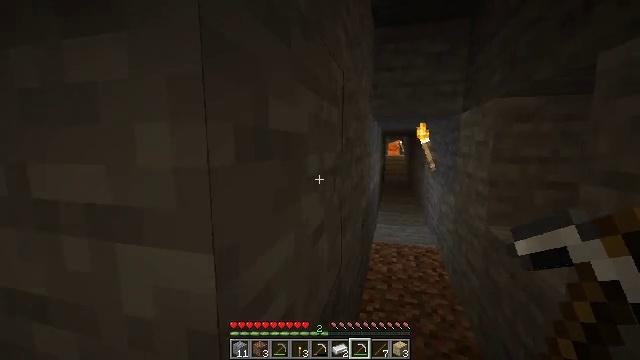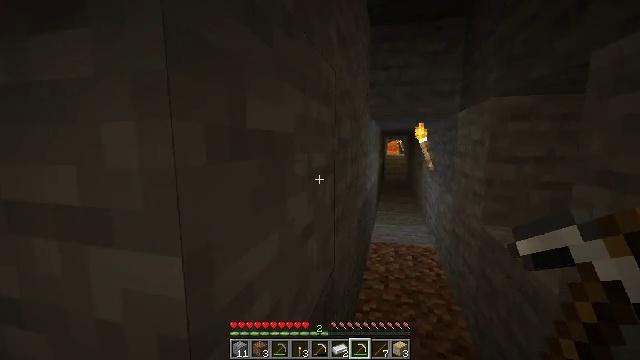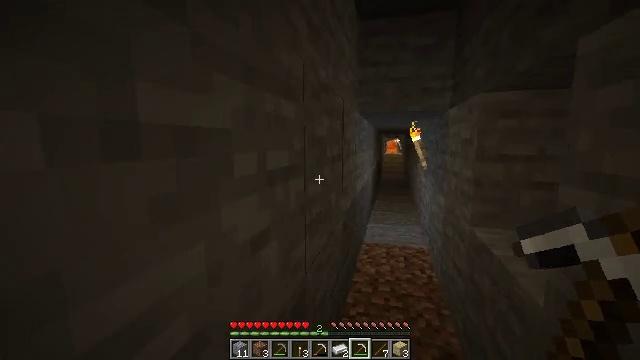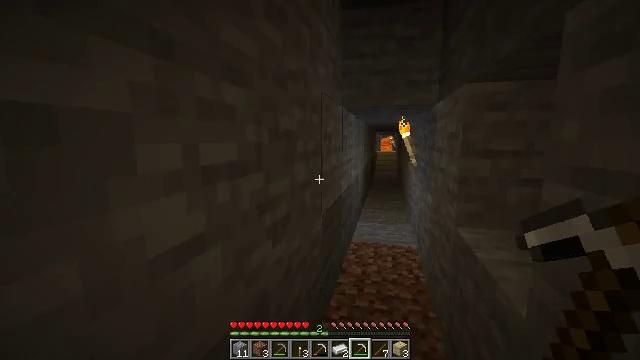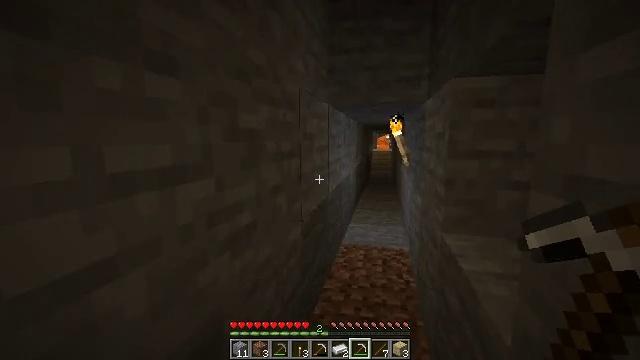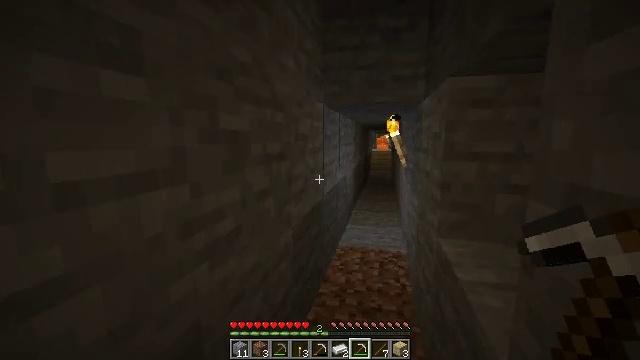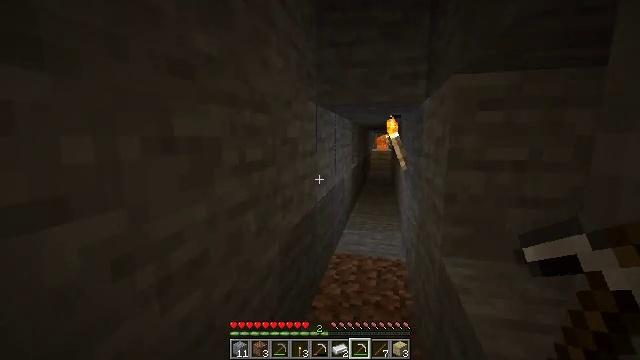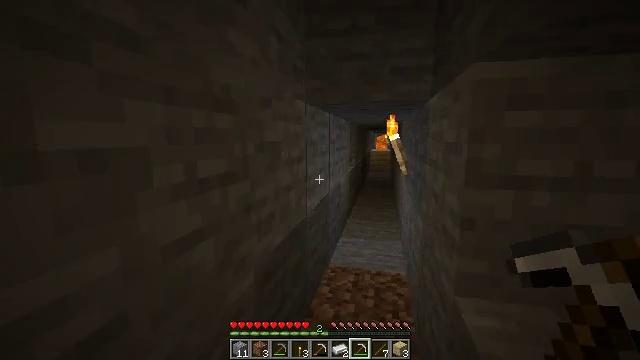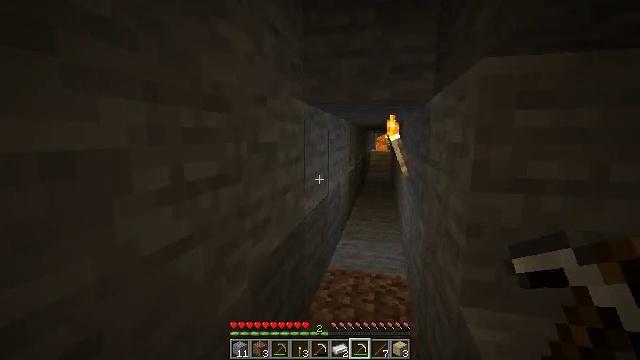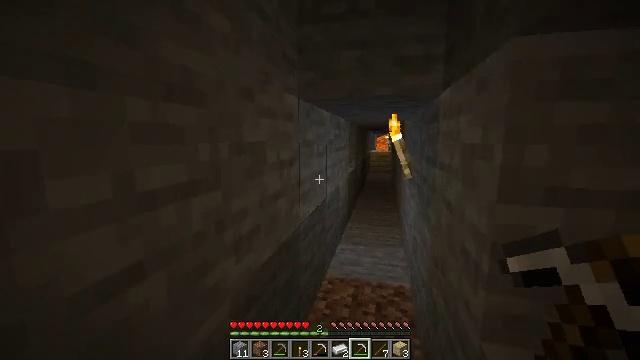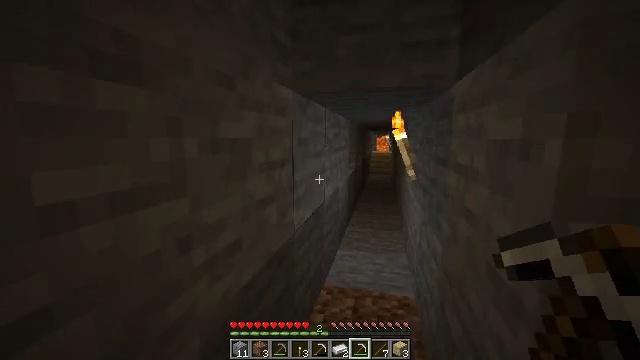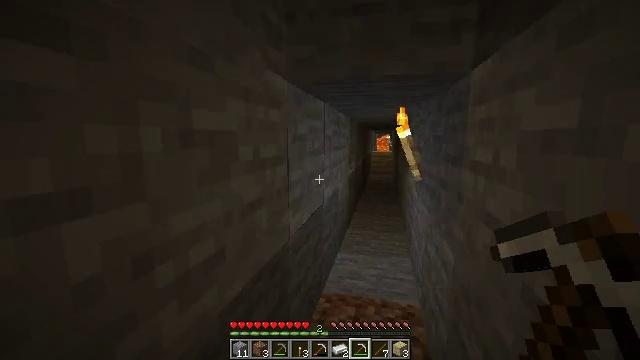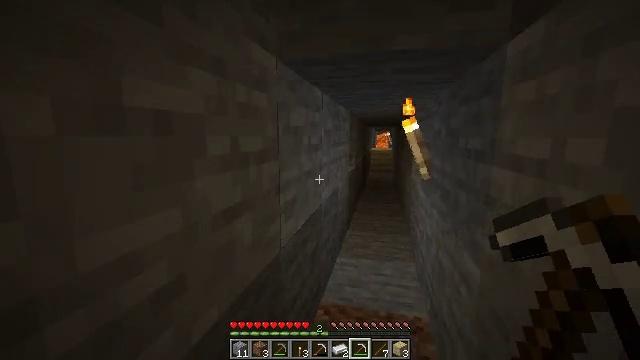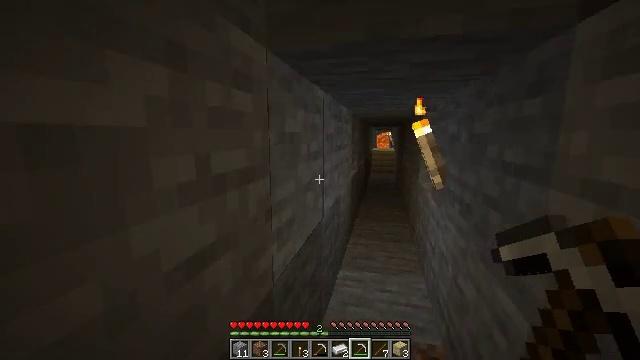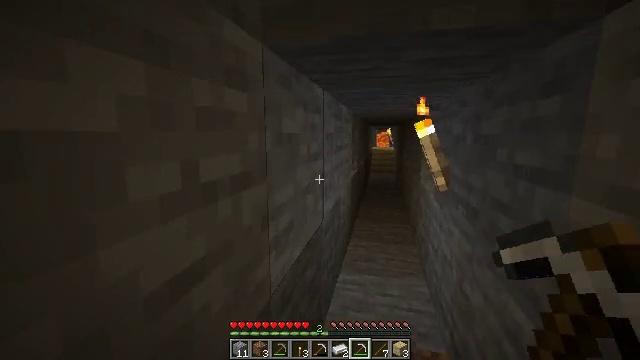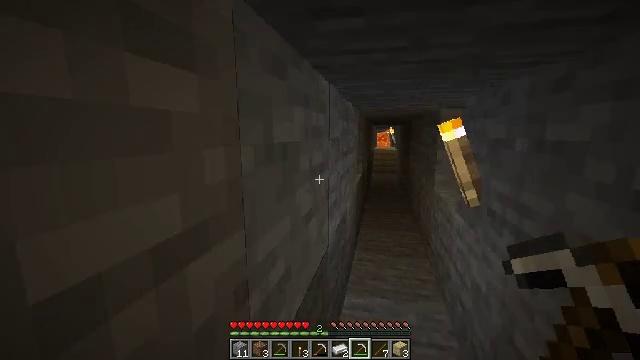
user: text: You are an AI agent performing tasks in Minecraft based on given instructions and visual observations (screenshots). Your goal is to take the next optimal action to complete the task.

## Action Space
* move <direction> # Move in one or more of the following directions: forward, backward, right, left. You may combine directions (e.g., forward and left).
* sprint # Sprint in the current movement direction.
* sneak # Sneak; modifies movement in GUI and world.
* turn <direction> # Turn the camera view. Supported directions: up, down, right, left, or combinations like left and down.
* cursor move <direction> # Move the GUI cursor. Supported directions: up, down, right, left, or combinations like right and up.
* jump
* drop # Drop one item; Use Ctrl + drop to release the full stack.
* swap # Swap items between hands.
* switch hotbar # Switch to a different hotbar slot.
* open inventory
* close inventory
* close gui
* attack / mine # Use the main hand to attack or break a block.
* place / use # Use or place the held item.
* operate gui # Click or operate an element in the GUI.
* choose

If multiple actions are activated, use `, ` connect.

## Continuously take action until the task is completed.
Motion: motion action
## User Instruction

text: Collect birch planks from structures.
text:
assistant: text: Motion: move forward and move right
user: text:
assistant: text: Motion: move forward and move right
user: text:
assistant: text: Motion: move forward and move right
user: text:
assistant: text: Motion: move forward and move right
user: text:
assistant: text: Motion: move forward and move right
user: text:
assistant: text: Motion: move forward and move right
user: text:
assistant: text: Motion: move forward
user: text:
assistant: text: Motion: move forward
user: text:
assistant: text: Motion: move forward
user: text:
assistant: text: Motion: move forward
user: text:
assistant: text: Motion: move forward
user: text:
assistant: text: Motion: move forward
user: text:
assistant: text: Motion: move forward
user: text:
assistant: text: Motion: move forward
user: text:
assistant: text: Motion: move forward
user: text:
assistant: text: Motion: move forward
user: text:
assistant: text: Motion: move forward
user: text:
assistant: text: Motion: move forward
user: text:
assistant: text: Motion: move forward
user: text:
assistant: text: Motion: move forward, turn right and down
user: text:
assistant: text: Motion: move forward
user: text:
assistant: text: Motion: move forward, turn right
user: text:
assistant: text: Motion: move forward, turn right
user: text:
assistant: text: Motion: move forward, turn right
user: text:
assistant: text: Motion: move forward
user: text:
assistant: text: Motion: move forward
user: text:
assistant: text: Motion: move forward
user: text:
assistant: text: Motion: move forward
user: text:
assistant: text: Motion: move forward
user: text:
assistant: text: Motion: move forward